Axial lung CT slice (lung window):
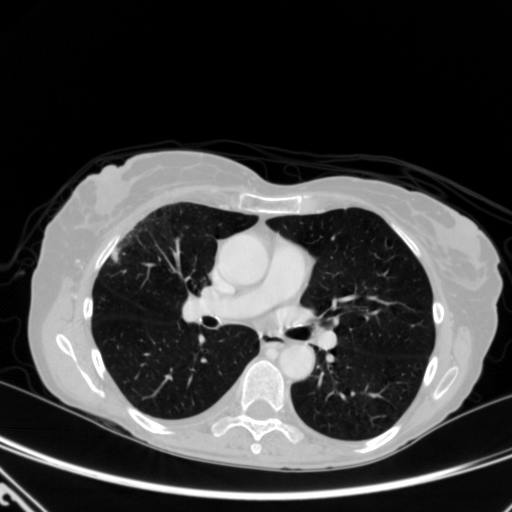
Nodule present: yes
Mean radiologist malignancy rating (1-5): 4